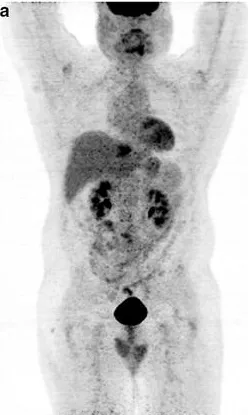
PET/CT imaging prior to . Prior to treatment, whole body PET (a) revealed a large hypermetabolic lesion in the dome of the liver, a PET-avid sub-cm L hepatic lesion, and hypermetabolic activity in the abdominal wall near the site of previous surgical resection.
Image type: radiology (pet)